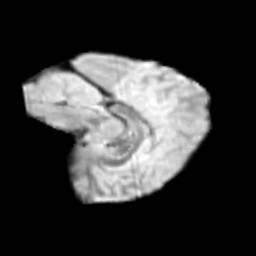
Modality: T2w
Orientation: sagittal
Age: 9
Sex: female
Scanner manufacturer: siemens
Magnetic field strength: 3 T
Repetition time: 3.8 s
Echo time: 0.07 s